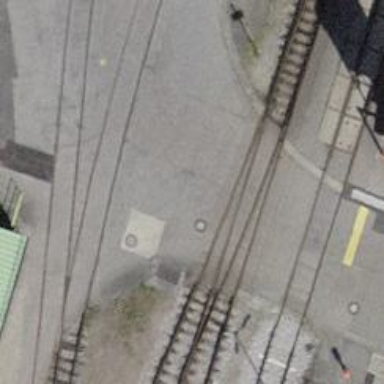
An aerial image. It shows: Railway level crossing.